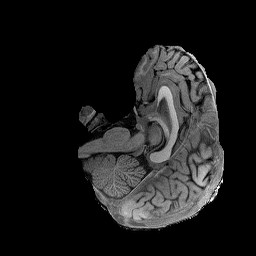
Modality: T1w
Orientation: axial